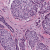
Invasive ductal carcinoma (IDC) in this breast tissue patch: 1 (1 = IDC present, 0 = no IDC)